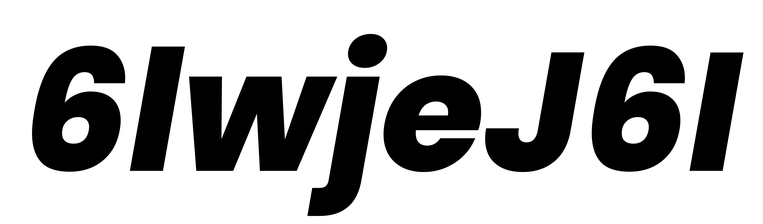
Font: Poppins-ExtraBoldItalic